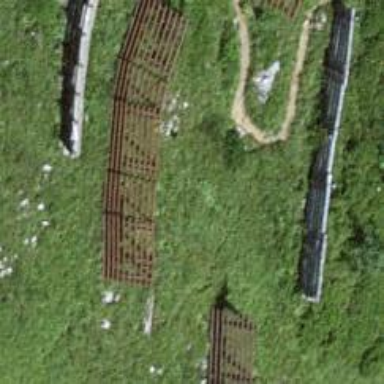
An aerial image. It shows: Structure designed for avalanche protection.